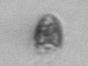
Label: Balanion